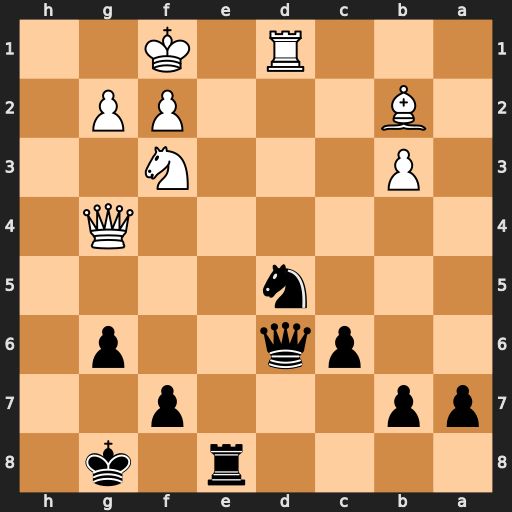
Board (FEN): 4r1k1/pp3p2/2pq2p1/3n4/6Q1/1P3N2/1B3PP1/3R1K2
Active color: b
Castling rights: -
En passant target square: -
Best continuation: Ne3+ fxe3 Qxd1+ Kf2 Qc2+ Kg3 Qxb2